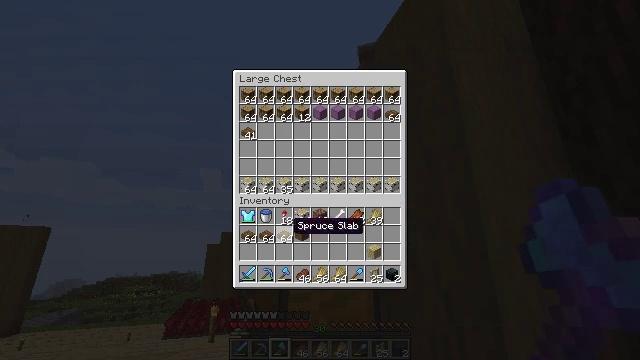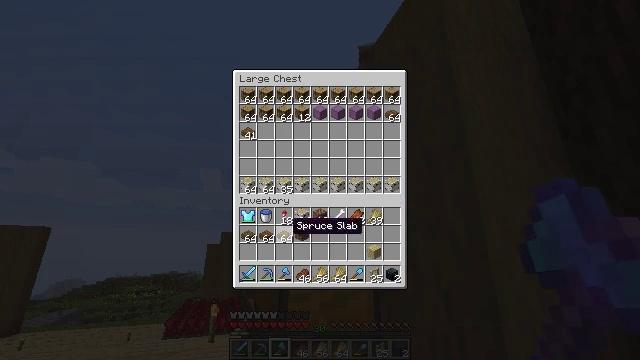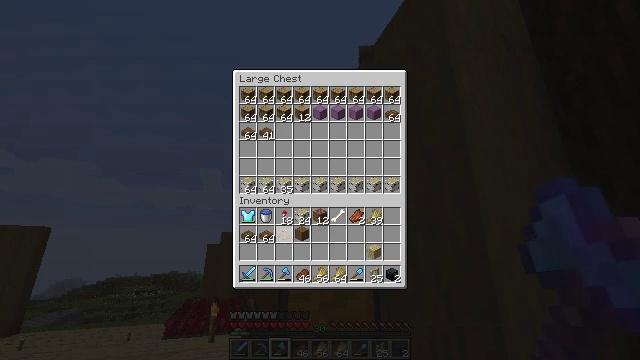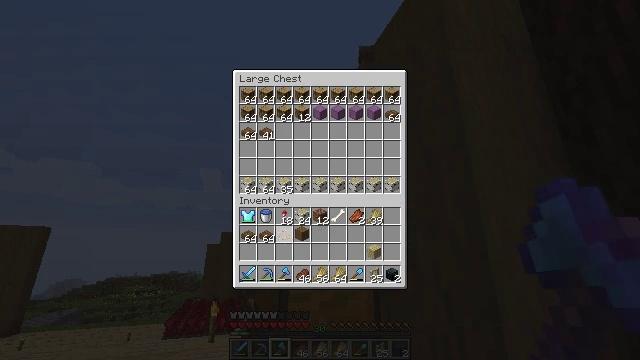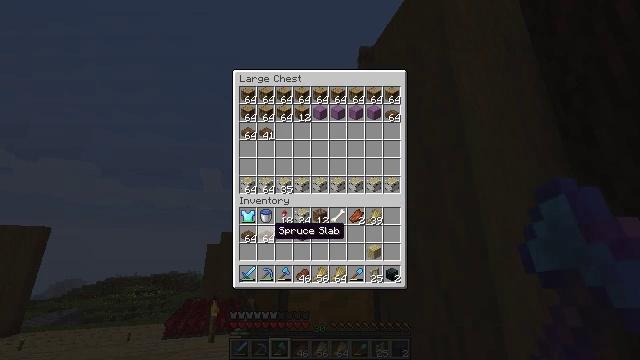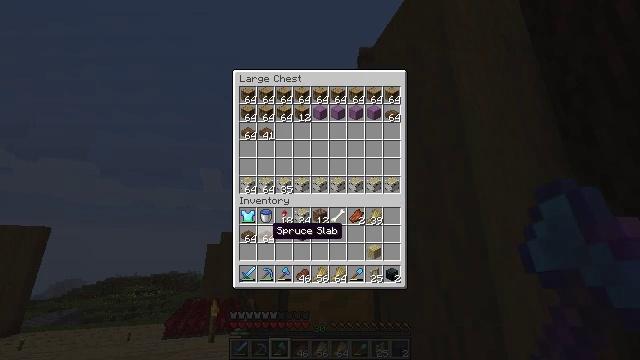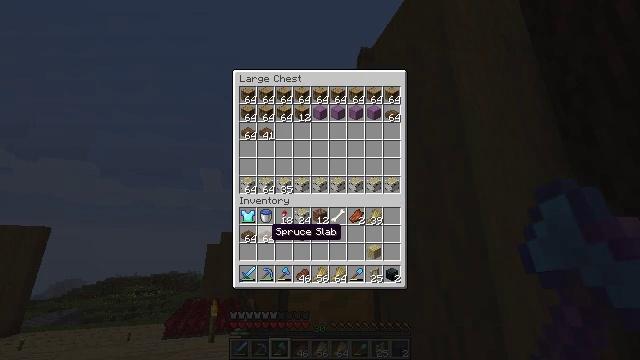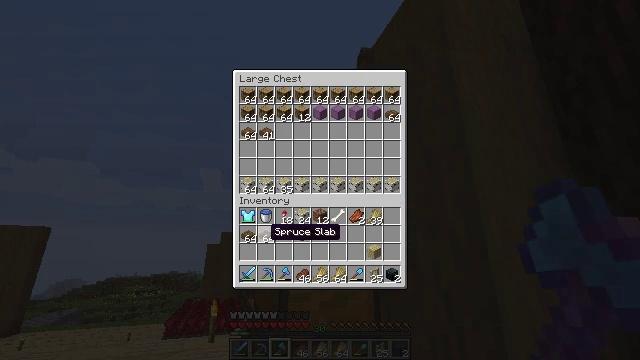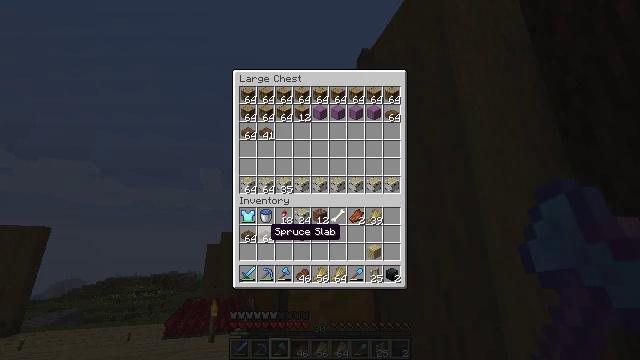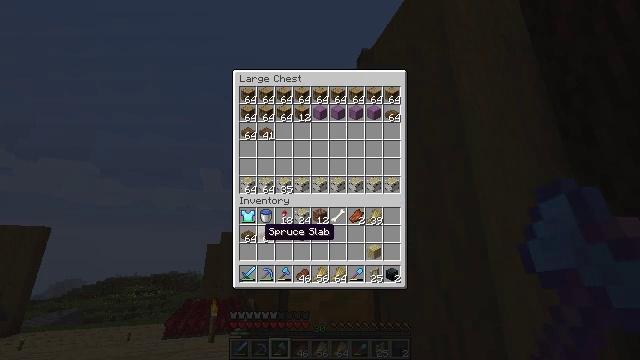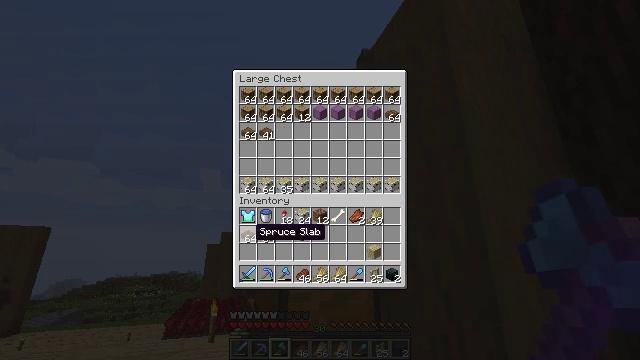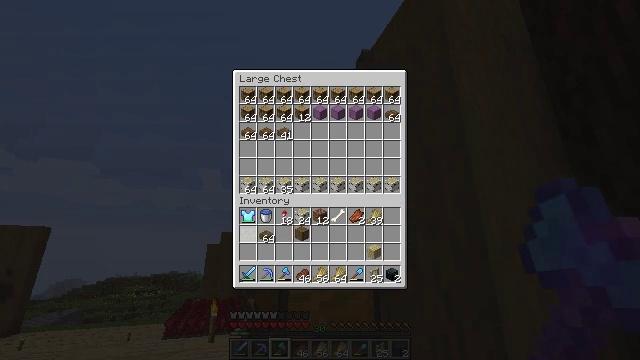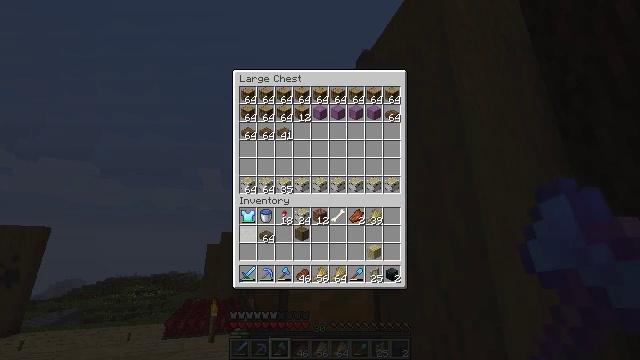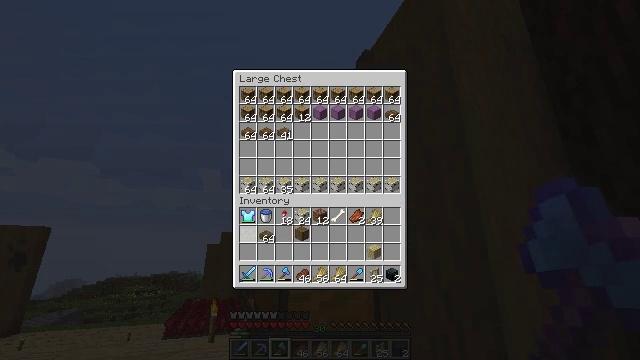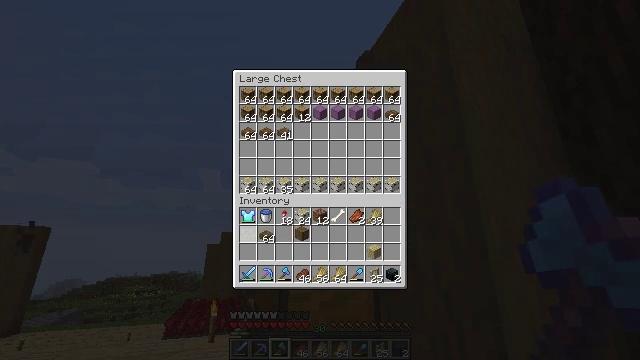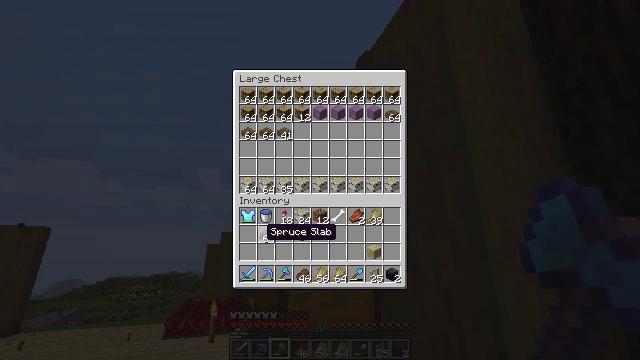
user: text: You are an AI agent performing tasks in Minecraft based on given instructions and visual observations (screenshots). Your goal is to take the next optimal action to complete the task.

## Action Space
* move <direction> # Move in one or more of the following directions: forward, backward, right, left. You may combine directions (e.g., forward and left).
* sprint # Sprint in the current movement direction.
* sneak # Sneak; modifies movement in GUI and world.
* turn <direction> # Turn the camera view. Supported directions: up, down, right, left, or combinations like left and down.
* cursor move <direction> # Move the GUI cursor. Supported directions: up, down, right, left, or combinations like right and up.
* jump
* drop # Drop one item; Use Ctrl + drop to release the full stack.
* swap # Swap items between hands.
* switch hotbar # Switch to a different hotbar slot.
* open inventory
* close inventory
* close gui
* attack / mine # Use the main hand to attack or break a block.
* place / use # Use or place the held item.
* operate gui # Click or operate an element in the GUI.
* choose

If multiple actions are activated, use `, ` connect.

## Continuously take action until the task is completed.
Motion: motion action
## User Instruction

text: Attack the stripped spruce log to gather it.
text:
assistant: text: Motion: sneak
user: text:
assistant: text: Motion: sneak, operate gui
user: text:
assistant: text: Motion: sneak, operate gui
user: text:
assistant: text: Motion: sneak, cursor move left, operate gui
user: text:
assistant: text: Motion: sneak, operate gui
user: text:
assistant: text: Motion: sneak, operate gui
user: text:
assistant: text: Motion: sneak, operate gui
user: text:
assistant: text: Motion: sneak
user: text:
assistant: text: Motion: sneak
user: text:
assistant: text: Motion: sneak, cursor move left
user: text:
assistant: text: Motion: sneak, operate gui
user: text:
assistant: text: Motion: sneak, operate gui
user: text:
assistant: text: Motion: sneak
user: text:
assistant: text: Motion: sneak
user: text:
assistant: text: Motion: sneak
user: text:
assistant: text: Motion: sneak
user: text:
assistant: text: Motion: sneak, operate gui
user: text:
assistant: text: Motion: sneak, operate gui
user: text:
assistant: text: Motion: sneak
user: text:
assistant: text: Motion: sneak
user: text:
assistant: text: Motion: sneak, cursor move right
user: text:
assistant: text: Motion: sneak, cursor move right
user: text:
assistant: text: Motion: sneak, cursor move right
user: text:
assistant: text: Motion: sneak
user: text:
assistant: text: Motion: sneak
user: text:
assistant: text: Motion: sneak
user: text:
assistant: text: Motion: sneak
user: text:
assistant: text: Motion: sneak
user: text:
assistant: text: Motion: sneak
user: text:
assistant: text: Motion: sneak